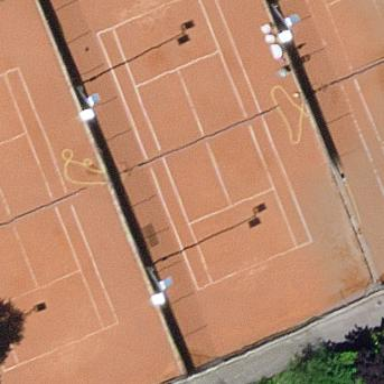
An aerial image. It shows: Tennis court on pitch.